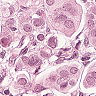
Metastatic tissue present: yes